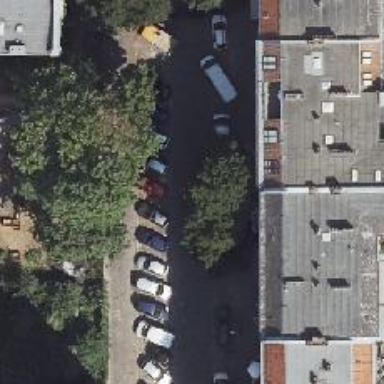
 with parallel parking on the left side."